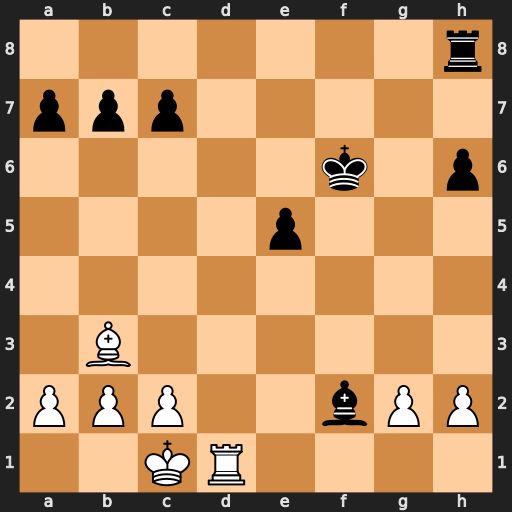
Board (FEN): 7r/ppp5/5k1p/4p3/8/1B6/PPP2bPP/2KR4
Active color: w
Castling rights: -
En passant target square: -
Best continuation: Rf1 Kg5 Rxf2